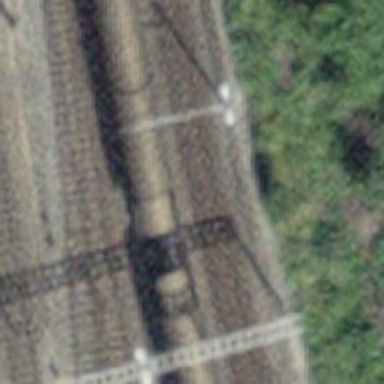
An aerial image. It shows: Rail spur with electrified contact line.